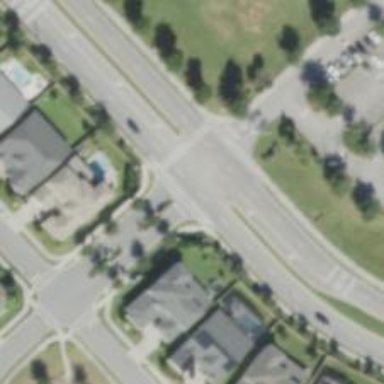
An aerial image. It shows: Unclassified road with sidewalk on the left.